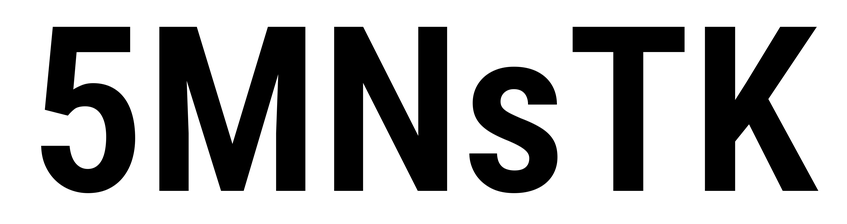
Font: Roboto_Condensed_SemiBold